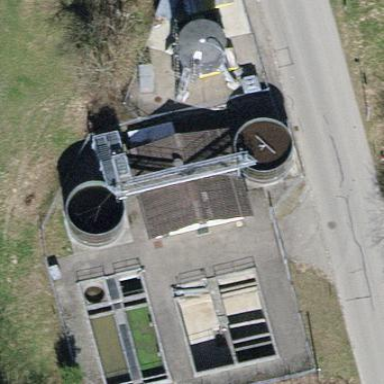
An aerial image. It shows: Wastewater plant.